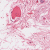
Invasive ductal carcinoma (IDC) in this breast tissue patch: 0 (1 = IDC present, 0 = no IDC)